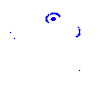
Particle: electron